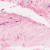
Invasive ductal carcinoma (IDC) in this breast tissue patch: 0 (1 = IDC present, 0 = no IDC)